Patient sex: M
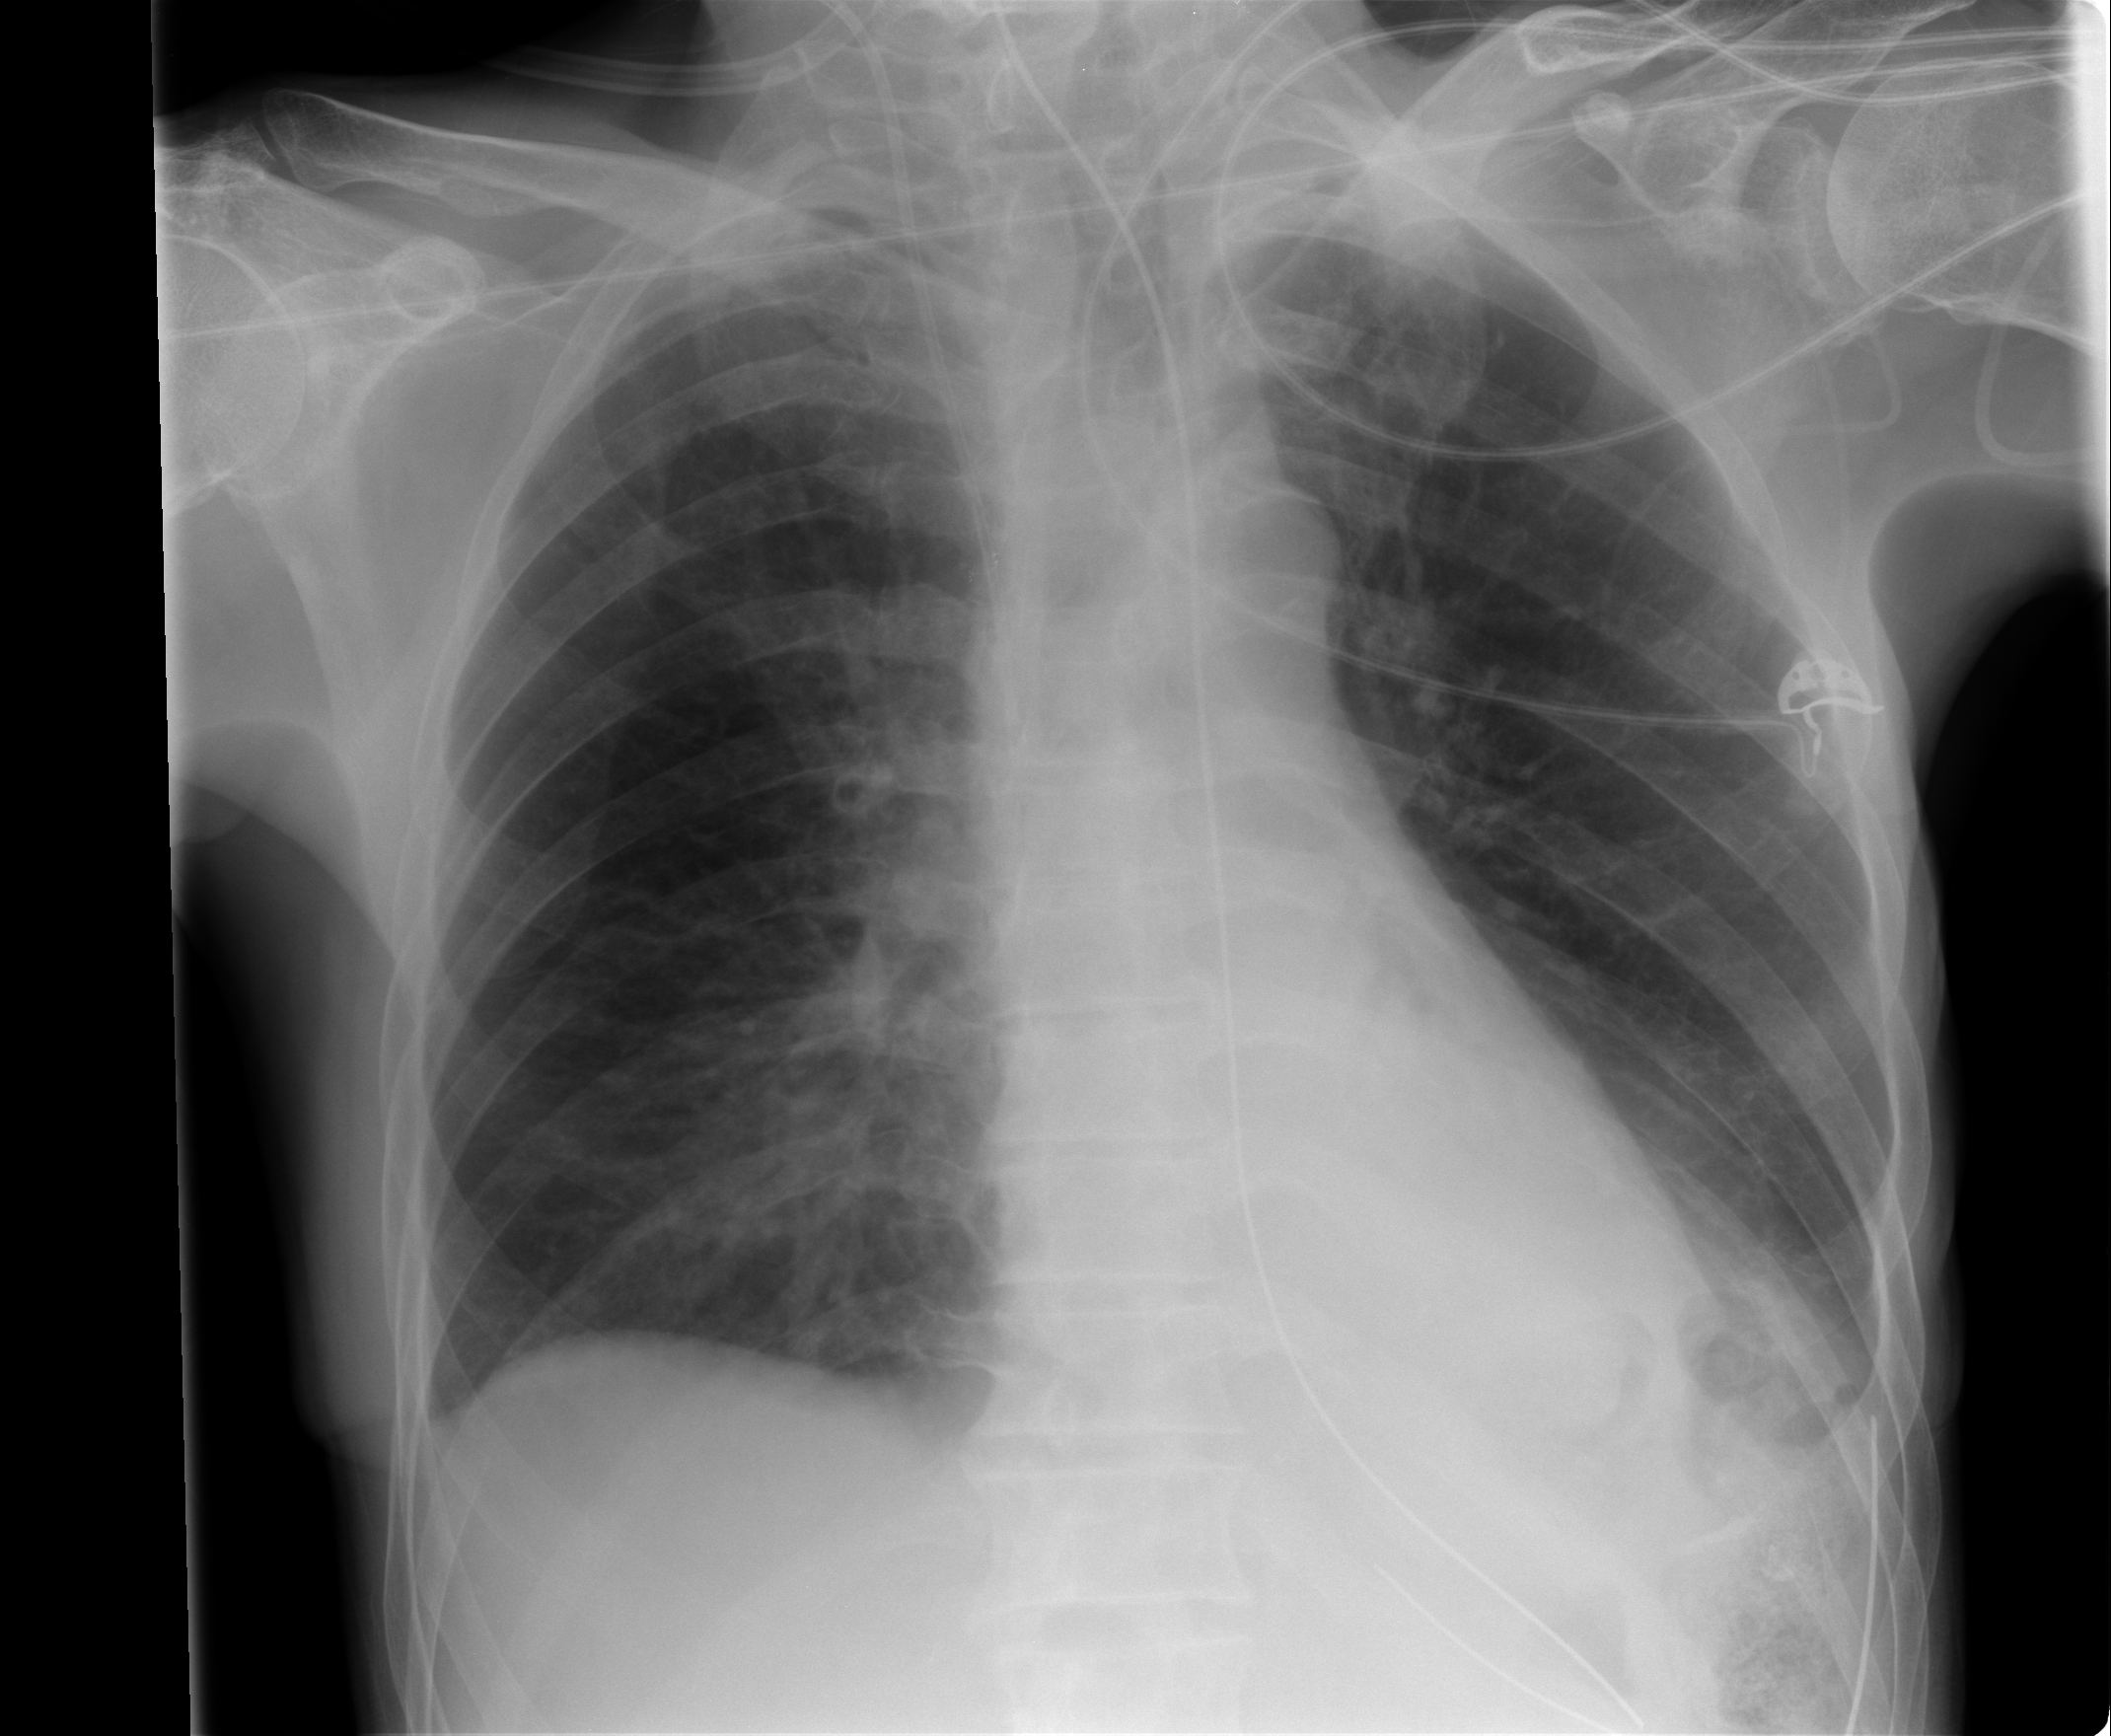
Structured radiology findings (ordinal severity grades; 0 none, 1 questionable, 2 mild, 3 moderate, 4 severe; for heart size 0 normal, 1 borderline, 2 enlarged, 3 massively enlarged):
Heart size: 0
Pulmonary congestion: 0
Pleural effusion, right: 0
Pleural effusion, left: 1
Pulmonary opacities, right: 0
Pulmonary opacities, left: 0
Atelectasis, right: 0
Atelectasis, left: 2